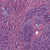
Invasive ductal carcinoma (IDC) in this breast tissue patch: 0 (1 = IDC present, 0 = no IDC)